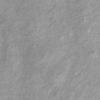
Label: not_dusty